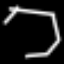
Label: octagon